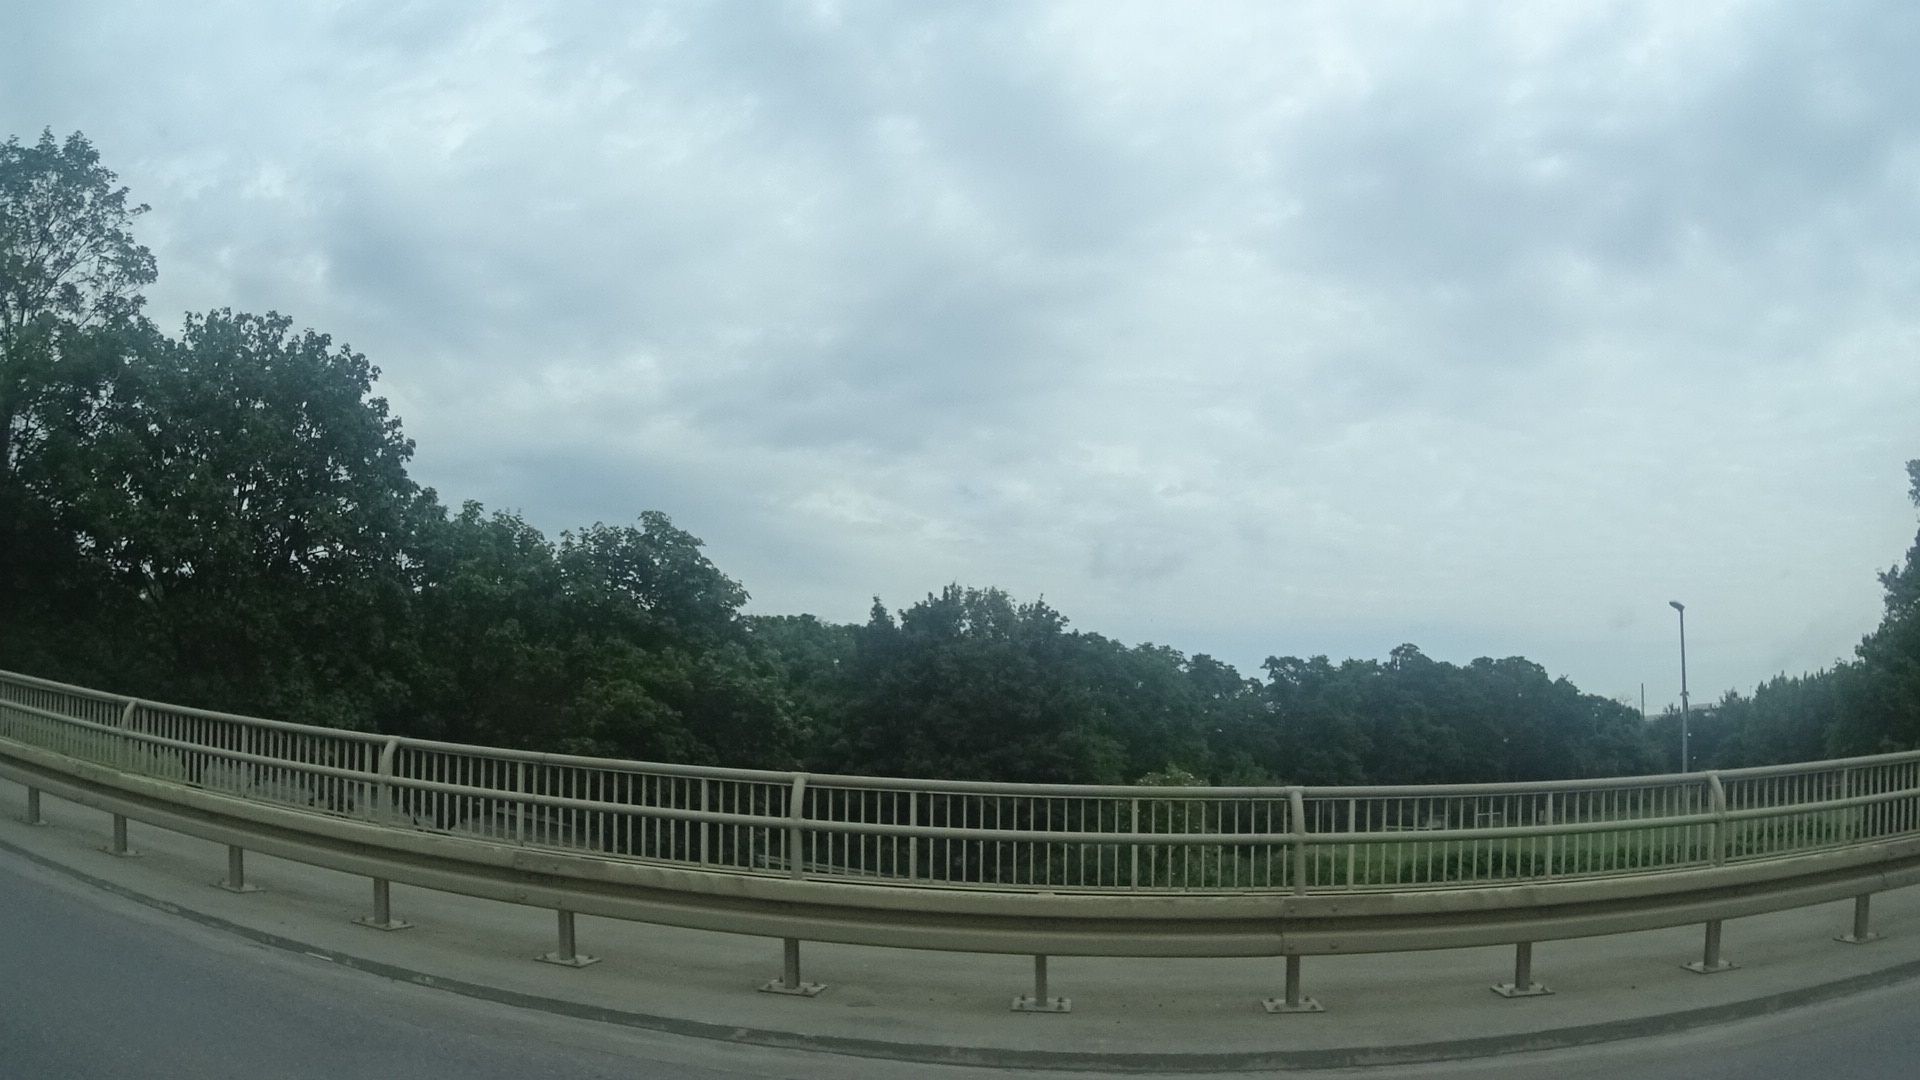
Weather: cloudy
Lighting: day
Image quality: good
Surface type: driving surface
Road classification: trunk, primary
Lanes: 2, 3
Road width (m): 2
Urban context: urban centre
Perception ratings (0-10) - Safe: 1.43, Lively: 3.31, Beautiful: 3.77, Boring: 2.49, Depressing: 3.34, Wealthy: 4.05